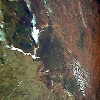
Label: land